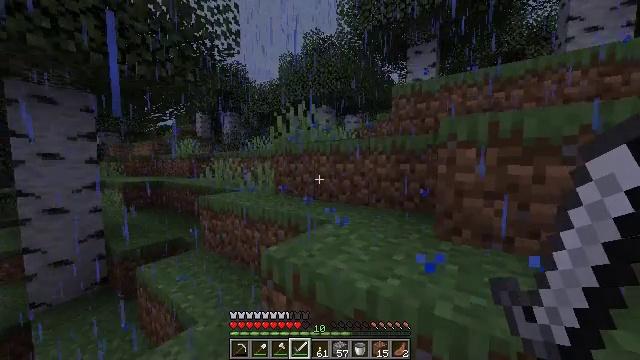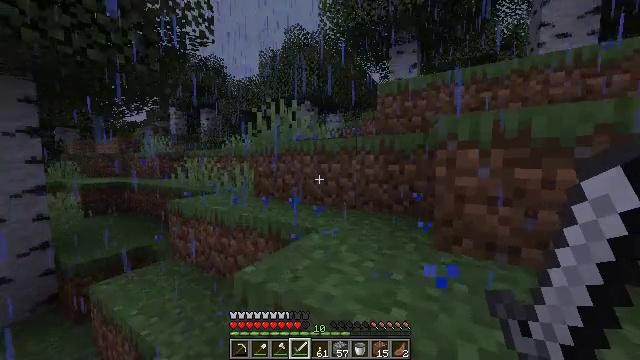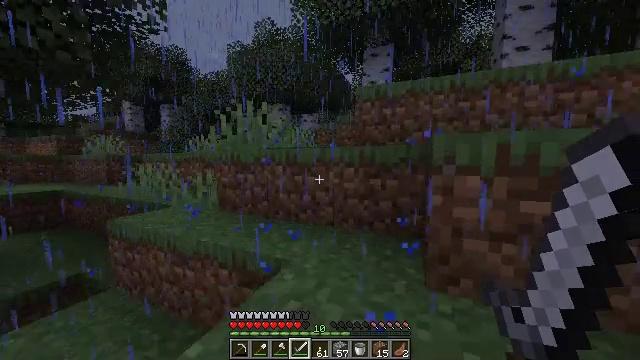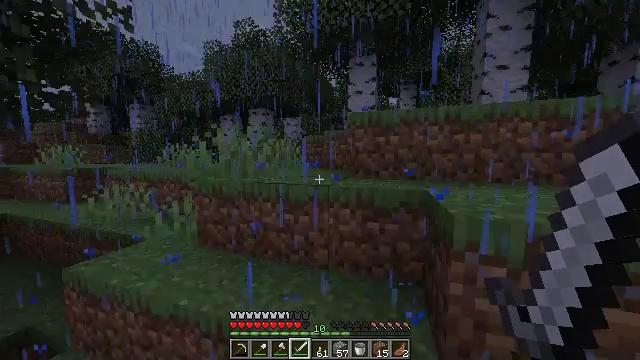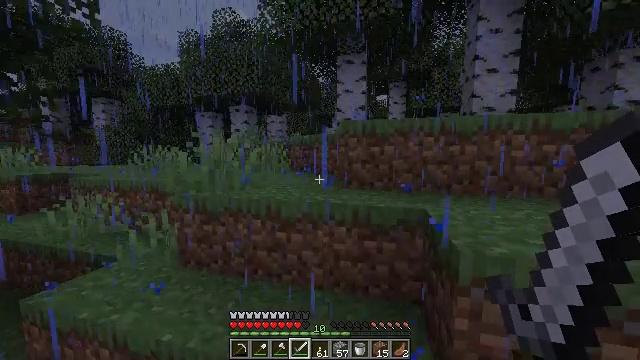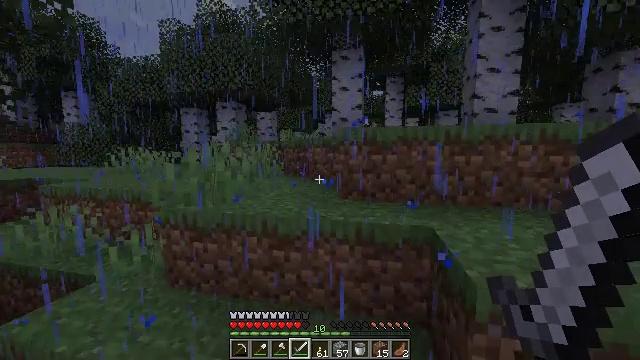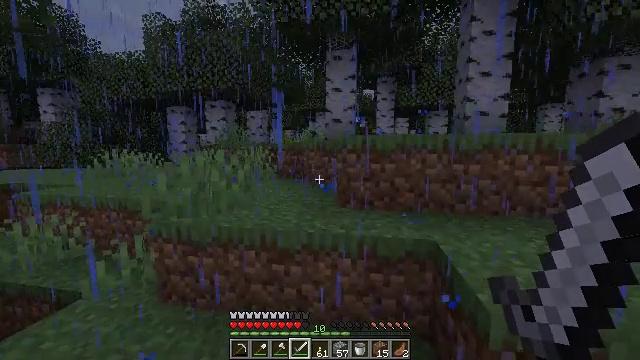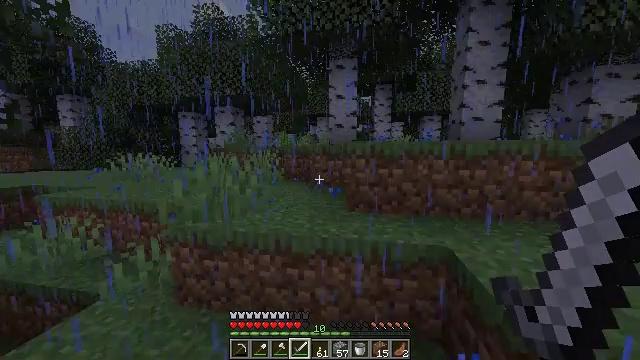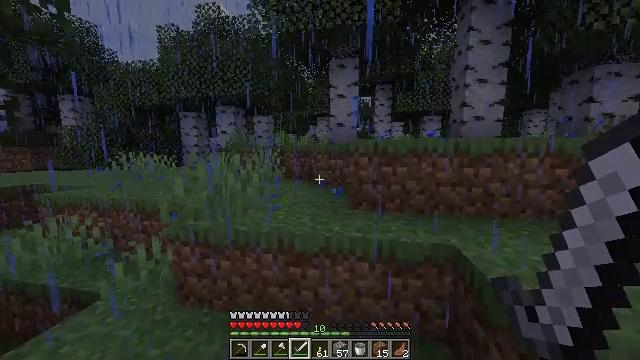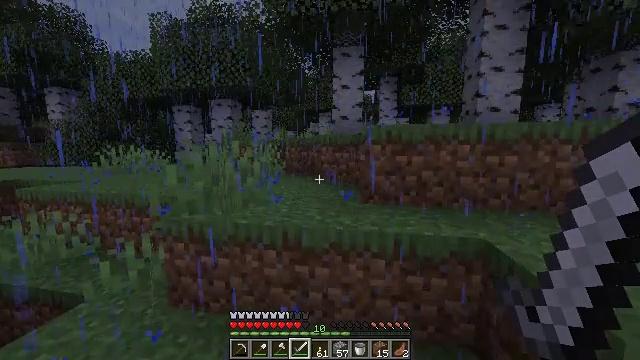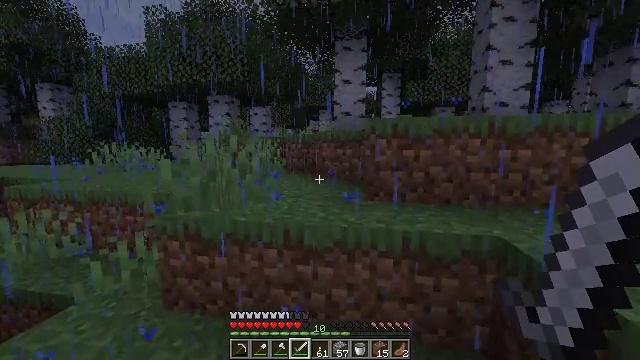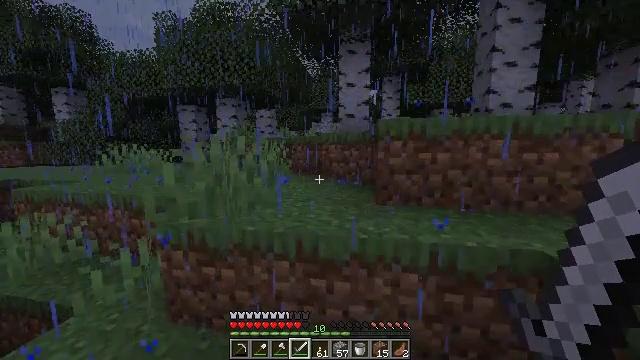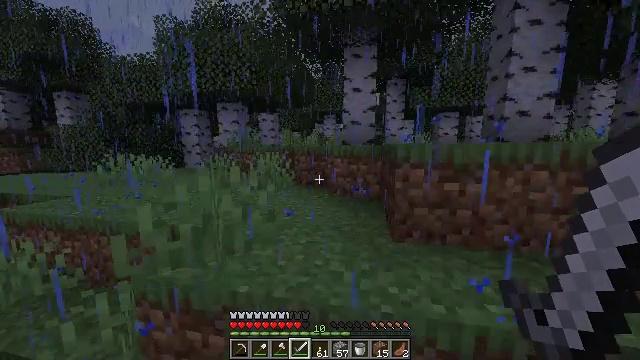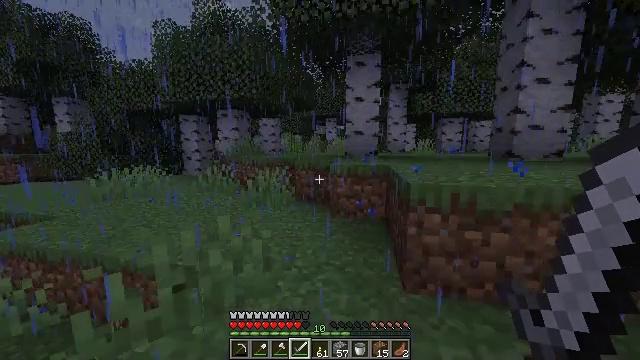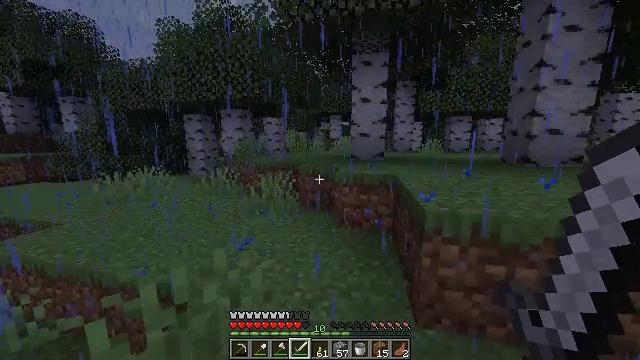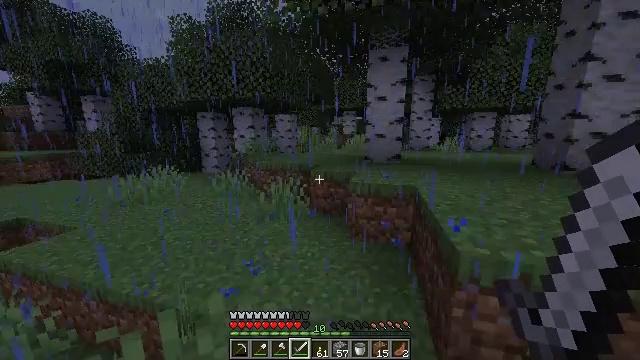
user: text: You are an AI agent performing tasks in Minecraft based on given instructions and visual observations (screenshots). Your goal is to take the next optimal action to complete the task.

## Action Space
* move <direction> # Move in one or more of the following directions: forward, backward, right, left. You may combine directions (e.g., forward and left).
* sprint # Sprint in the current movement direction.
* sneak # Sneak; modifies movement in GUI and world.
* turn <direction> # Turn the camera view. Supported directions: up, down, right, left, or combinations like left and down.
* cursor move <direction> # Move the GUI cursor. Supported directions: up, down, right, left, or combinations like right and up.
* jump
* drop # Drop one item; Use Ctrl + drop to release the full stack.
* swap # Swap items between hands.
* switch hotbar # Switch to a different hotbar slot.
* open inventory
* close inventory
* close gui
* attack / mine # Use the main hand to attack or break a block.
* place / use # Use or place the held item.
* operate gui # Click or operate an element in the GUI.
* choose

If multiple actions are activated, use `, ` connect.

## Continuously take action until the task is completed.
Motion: motion action
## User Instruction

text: Collect birch leaves from the tree.
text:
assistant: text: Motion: move forward, sprint, turn right, jump
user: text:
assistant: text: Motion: move forward, sprint, turn right, jump
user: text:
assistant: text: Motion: move forward, sprint, turn right, jump
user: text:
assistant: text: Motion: move forward, sprint, turn right, jump
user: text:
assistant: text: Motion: move forward, sprint, turn right, jump
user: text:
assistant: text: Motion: move forward, sprint, turn right, jump
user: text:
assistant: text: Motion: move forward, sprint, jump
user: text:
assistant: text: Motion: move forward, sprint, jump
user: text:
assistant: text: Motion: move forward, sprint, jump
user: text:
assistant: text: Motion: move forward, sprint, jump
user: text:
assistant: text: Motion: move forward, sprint, jump
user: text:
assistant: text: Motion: move forward, sprint, jump
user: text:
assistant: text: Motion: move forward, sprint, jump
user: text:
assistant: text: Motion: move forward, sprint, turn left and down, jump
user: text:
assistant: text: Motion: move forward, sprint, turn left and down, jump
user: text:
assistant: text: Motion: move forward, sprint, turn left and down, jump
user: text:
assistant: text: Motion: move forward, sprint, jump
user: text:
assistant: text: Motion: move forward, sprint, jump
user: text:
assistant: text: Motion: move forward, sprint, jump
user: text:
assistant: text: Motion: move forward, sprint, jump
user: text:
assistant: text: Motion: move forward, sprint, jump
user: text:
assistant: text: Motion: move forward, sprint, jump
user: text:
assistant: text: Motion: move forward, sprint, jump
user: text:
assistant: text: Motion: move forward, sprint, jump
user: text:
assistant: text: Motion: move forward, sprint, jump
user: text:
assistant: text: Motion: move forward, sprint, turn right, jump
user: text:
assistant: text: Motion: move forward, sprint, turn right, jump
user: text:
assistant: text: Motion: move forward, sprint, turn right, jump
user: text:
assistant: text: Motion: move forward, sprint, turn right, jump
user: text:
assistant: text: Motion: move forward, sprint, turn right, jump